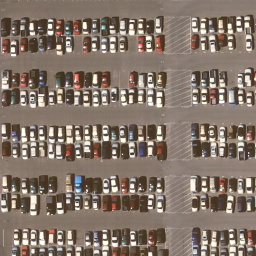
Label: parking lot